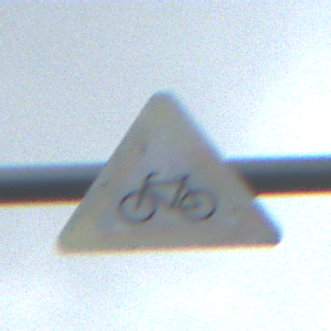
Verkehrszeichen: RadverkehrRechts
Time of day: Midday
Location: Outdoor (Suburban)
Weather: Overcast
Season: NotSpecified
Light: Natural